Interaction volume radius: 10 \u00c5
Interaction volume height: 10 \u00c5
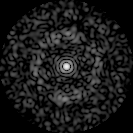
Disorder parameter: 0.7726